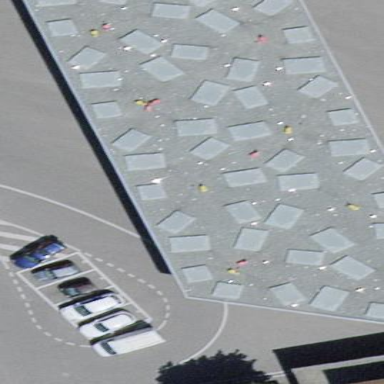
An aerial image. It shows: Bus station with roof.